Field crop: maize
Growth stage: 2
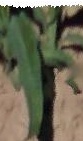
Species: maize